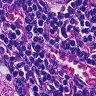
Metastatic tissue present: no